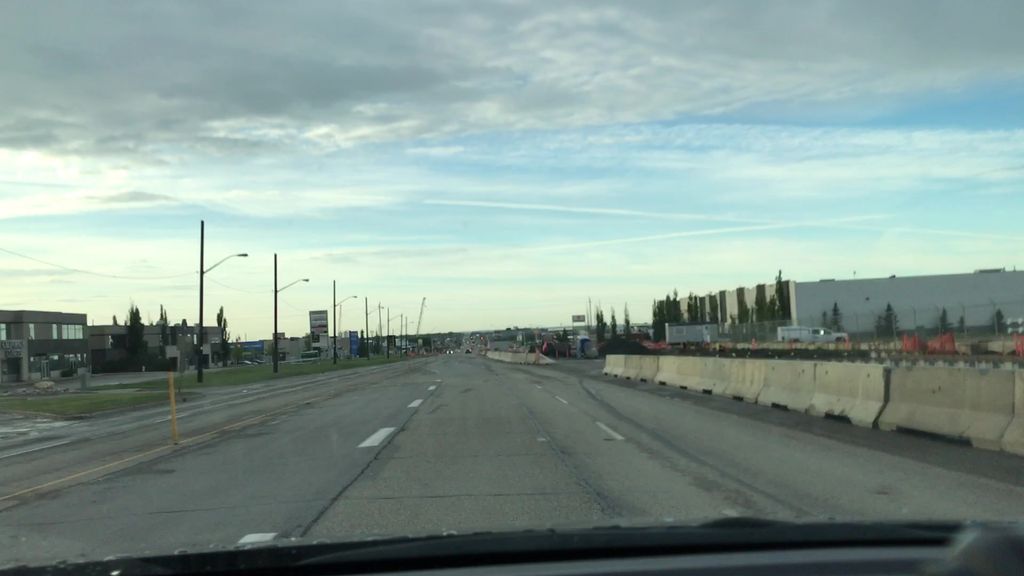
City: edmonton